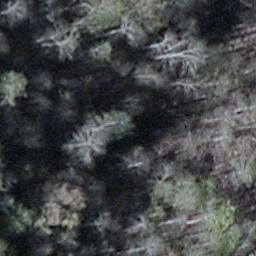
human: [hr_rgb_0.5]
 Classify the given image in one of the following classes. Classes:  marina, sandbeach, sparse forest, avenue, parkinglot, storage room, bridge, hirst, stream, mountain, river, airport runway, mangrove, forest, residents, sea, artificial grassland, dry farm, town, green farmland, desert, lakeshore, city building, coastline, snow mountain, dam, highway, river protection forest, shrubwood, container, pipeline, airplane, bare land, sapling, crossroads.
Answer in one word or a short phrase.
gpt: shrubwood